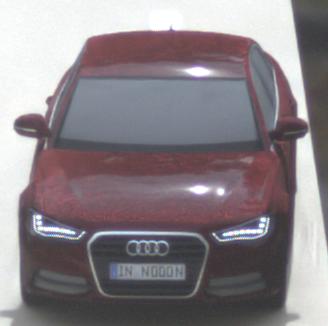
Make: Audi
Model: A6 2.0 TFSI
Detailed model: A6 (C7) Limousine
Model produced from: 2011/10
Model produced until: 2014/09
Doors: 4
Color: red
Road condition: dry road
Daytime: morning or afternoon
Contrast: low contrast